Interaction volume radius: 5 \u00c5
Interaction volume height: 35 \u00c5
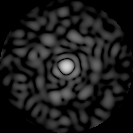
Disorder parameter: 0.8336